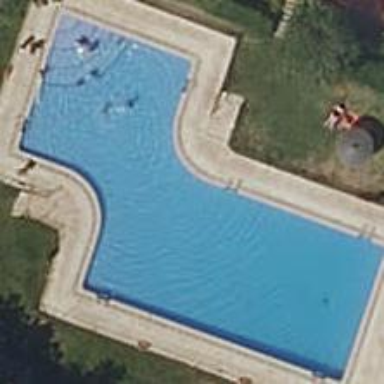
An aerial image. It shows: Swimming pool located in leisure land.